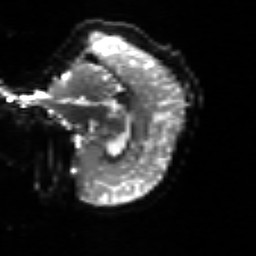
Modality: sbref
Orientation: sagittal
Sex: female
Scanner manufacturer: siemens
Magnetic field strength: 3 T
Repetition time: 5 s
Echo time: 0.071 s